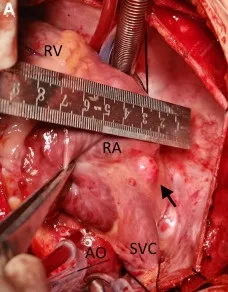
Intraoperative view showing a cystic lesion located beneath the right and above the right superior pulmonary vein (A-C). AO, ascending aorta; RA, right atrium; RV, right ventricle; SVC, superior vena cava.
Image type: medical_photograph (other_medical_photograph)